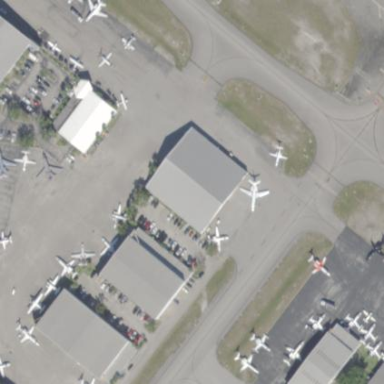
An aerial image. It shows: Hangar building at the airport.